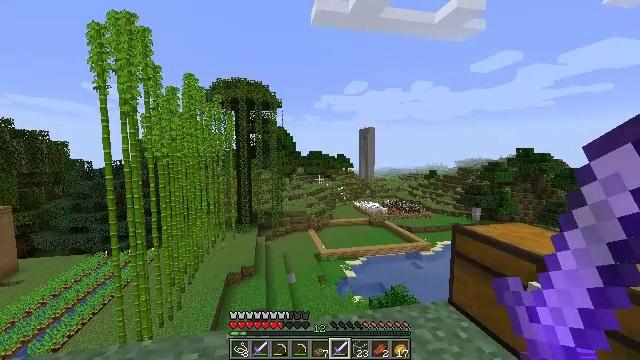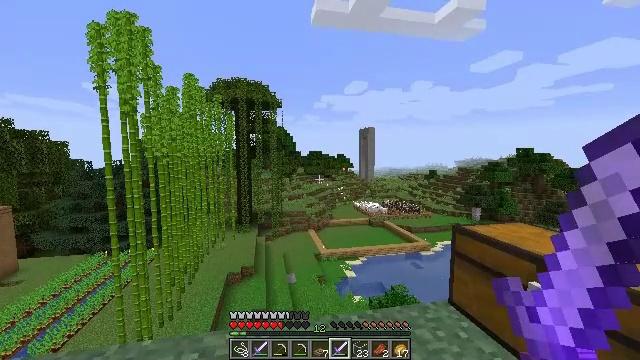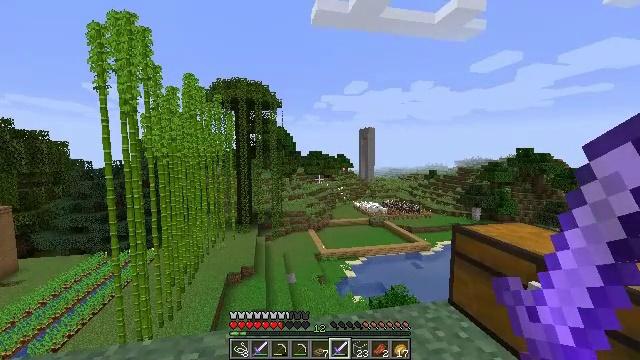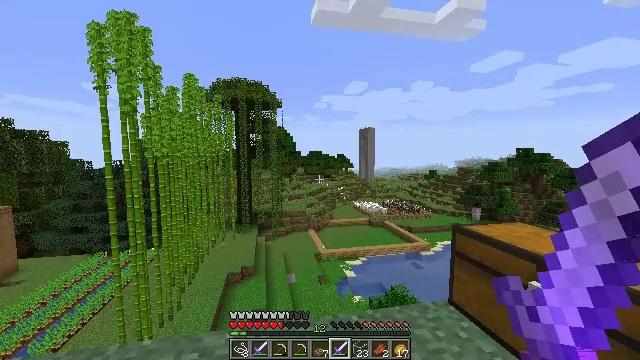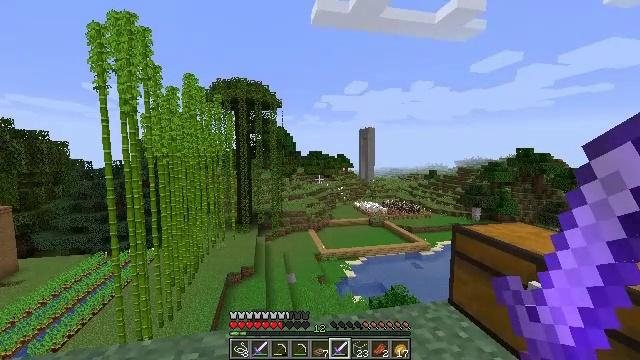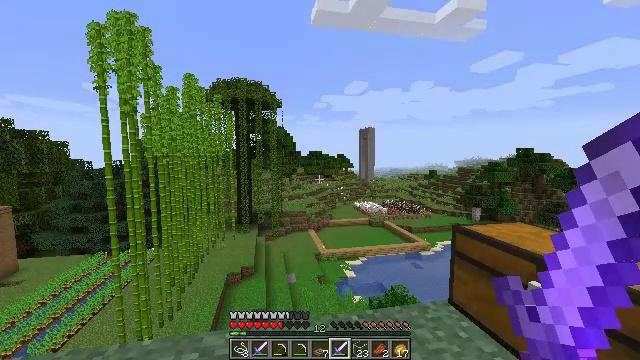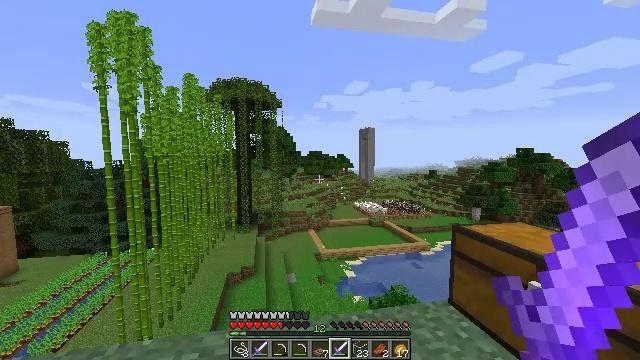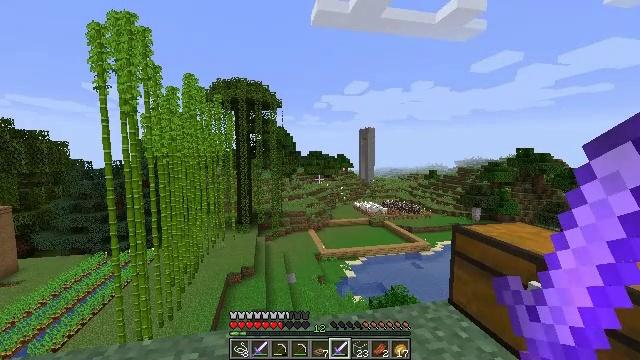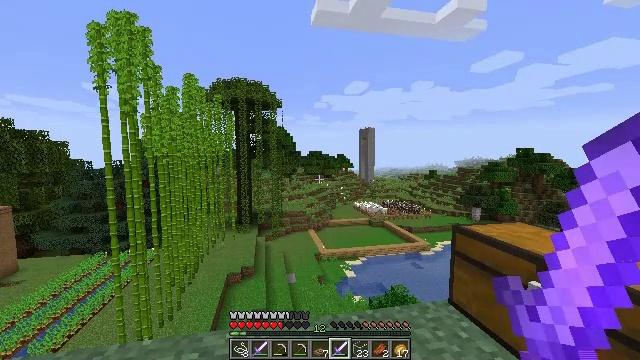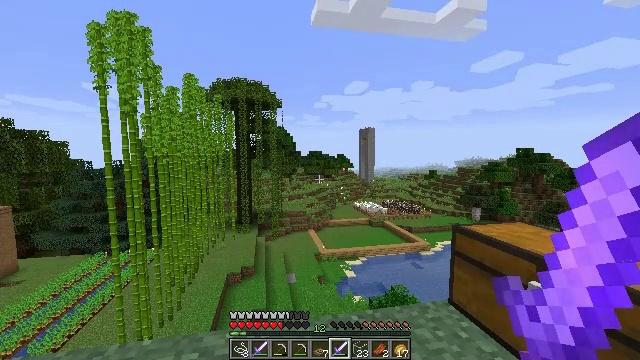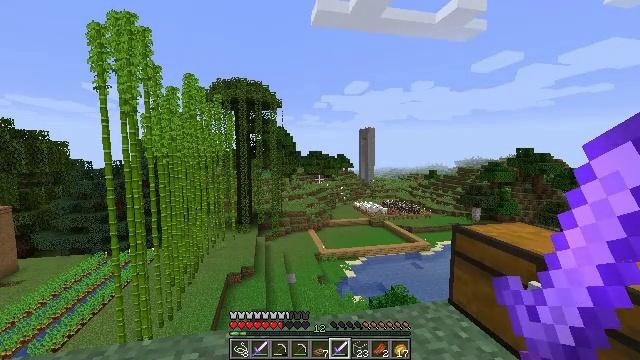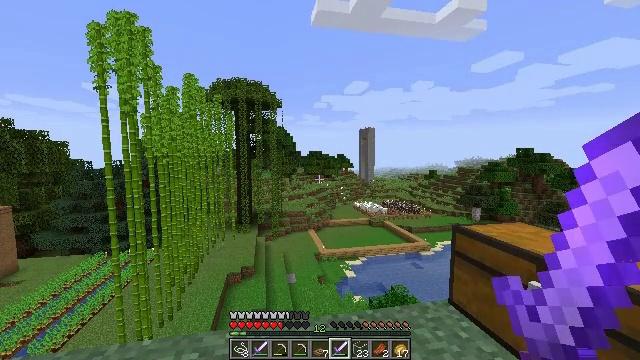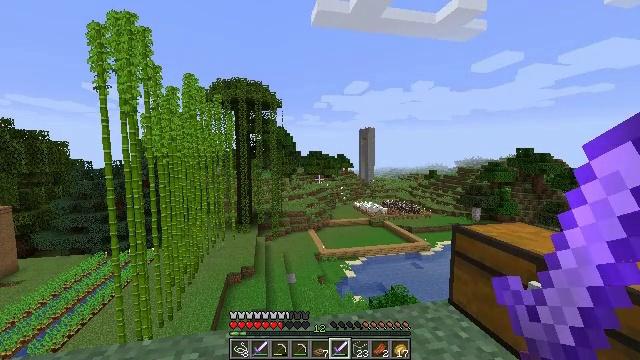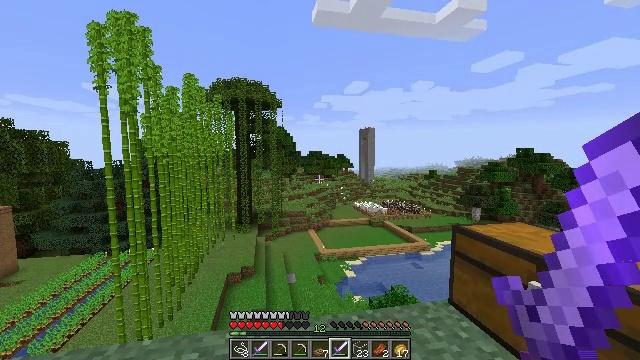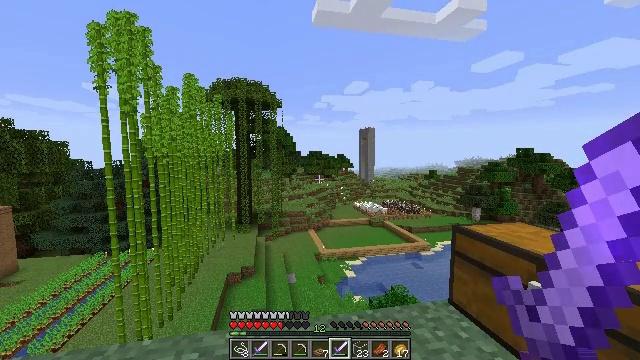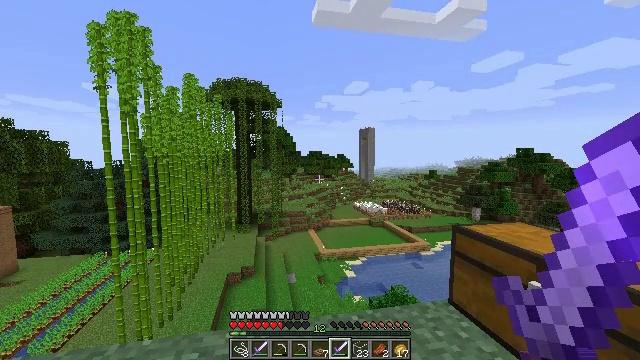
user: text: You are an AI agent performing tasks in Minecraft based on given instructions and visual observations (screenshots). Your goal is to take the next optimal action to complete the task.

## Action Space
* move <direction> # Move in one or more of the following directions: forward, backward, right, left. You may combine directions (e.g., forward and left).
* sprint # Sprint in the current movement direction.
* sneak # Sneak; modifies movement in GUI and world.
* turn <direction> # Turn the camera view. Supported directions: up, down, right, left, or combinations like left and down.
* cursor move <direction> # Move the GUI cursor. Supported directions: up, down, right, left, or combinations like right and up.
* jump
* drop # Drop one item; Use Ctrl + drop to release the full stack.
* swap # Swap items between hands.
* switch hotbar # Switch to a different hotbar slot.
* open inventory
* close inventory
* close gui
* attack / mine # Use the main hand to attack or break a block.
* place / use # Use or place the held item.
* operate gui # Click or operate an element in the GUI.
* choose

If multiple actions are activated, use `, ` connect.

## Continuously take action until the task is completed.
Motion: motion action
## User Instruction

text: Gather materials to craft a book.
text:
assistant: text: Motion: no_op
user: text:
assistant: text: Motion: no_op
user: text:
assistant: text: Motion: no_op
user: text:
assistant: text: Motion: no_op
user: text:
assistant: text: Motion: no_op
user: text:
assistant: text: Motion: no_op
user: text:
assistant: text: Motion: no_op
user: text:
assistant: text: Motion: no_op
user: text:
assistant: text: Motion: no_op
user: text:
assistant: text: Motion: no_op
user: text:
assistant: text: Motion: no_op
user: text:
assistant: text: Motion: no_op
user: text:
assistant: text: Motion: no_op
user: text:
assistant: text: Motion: no_op
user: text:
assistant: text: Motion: no_op
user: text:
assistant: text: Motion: no_op
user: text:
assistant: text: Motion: no_op
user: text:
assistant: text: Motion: no_op
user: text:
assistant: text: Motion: no_op
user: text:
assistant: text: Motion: no_op
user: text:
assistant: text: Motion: no_op
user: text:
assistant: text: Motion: no_op
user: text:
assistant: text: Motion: no_op
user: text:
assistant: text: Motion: no_op
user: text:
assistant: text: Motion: no_op
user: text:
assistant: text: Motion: no_op
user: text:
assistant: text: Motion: no_op
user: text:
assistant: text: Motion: no_op
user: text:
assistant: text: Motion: no_op
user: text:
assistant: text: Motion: no_op